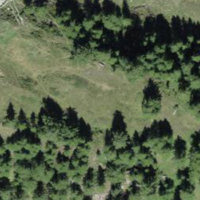
EUNIS habitat code: 26
Species observed at this site:
Melitaea diamina
Mellicta parthenoides